A spectrogram of one vibration snapshot from a rotating-machine test bench is shown (time on one axis, frequency on the other). Based on the visible evidence, which rotor condition applies: normal, misalignment, unbalance, looseness?
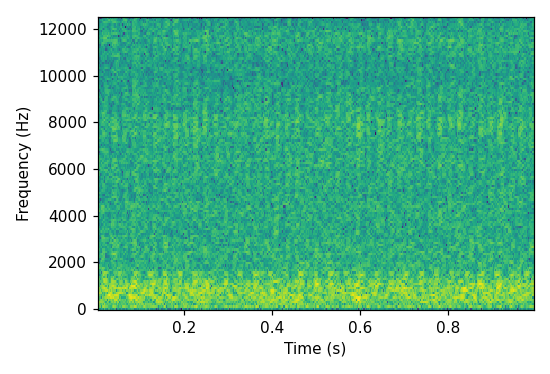
Answer: unbalance